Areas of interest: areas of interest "New Fashion Driving School Exam Hall"
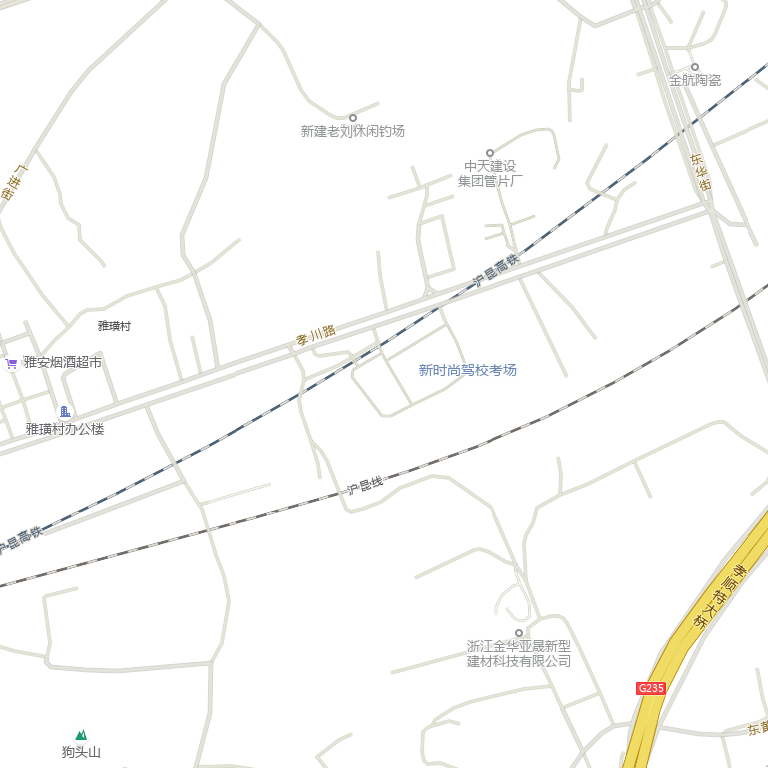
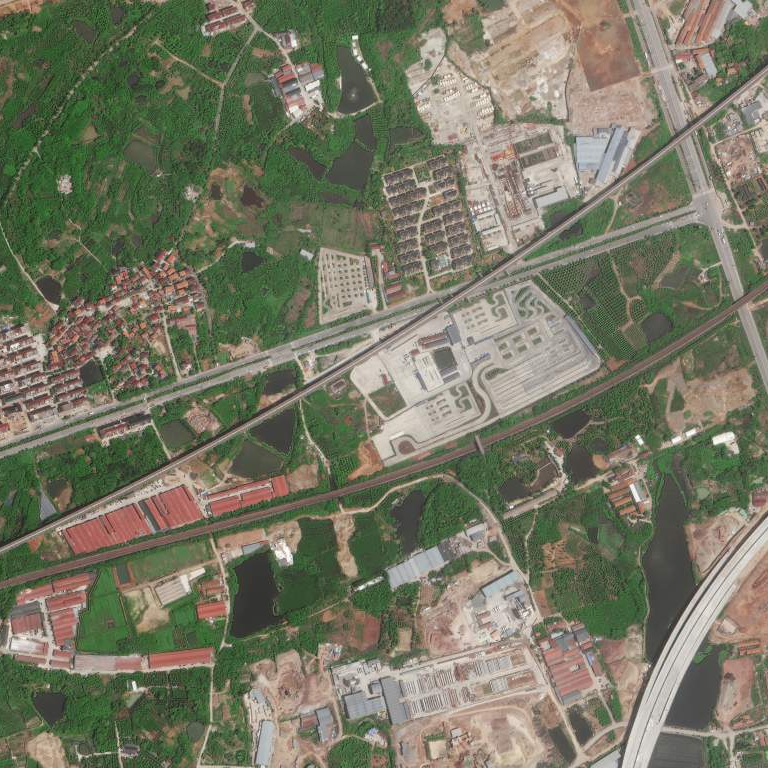